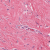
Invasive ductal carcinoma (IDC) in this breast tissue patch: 0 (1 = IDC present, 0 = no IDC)